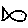
Label: fish